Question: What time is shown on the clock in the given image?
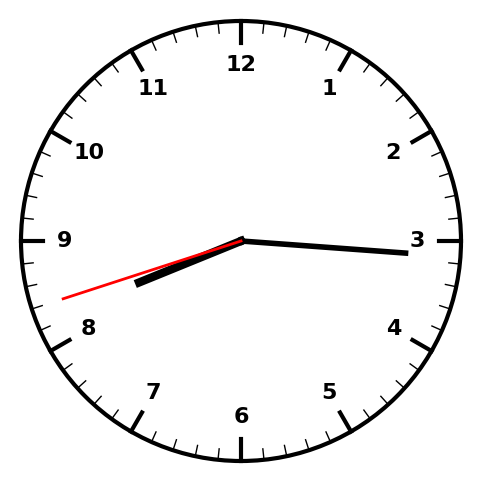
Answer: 08:15:42